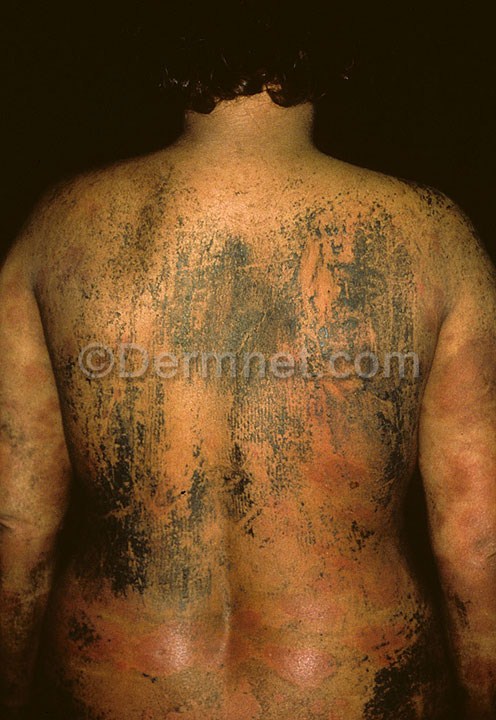
Disease: Psoriasis pictures Lichen Planus and related diseases